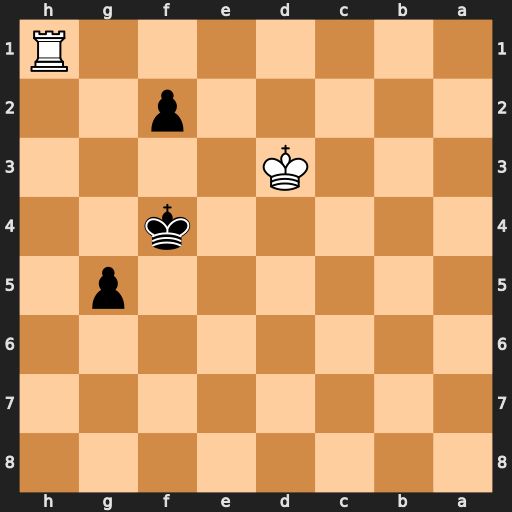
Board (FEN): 8/8/8/6p1/5k2/3K4/5p2/7R
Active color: b
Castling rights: -
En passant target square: -
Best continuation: Kf3 Ra1 g4 Kd4 g3